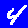
Digit: 4